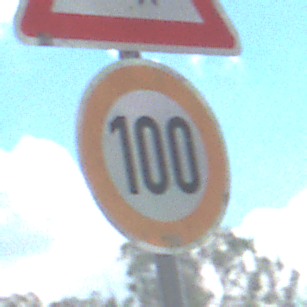
Verkehrszeichen: Geschwindigkeit100
Zusatzzeichen oben: KurveLinks
Umgebung: Outdoor, Nature
Tageszeit: Midday
Wetter: PartlyCloudy
Licht: Natural
Jahreszeit: NotSpecified
Kontrast: HighContrast